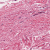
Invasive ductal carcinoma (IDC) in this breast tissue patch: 0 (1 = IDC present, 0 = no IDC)